Interaction volume radius: 5 \u00c5
Interaction volume height: 20 \u00c5
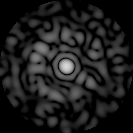
Disorder parameter: 0.8091